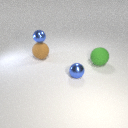
large green rubber sphere behind small blue metal sphere